Field crop: maize
Growth stage: 2
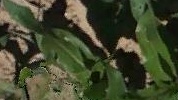
Species: maize